Question: I m developing an app which needs login to enter the app. I m trying to show the logged user details as same like facebook login which i displayed below. I tried more but cant get any idea. Can anyone help me to get idea that which layout can we use to acheive this.

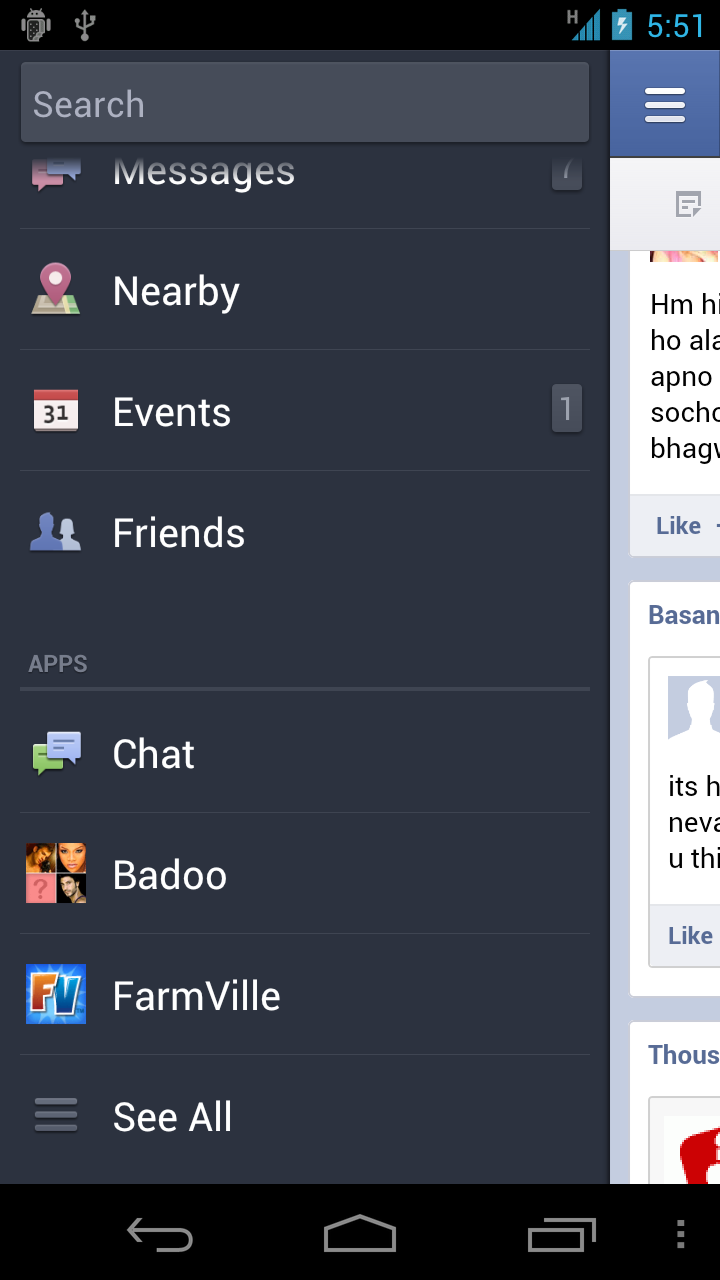
Answer: i think you can find the answer here
<URL>
this is a navigation menu for Android (based on Google+ app)
you can use it as a start